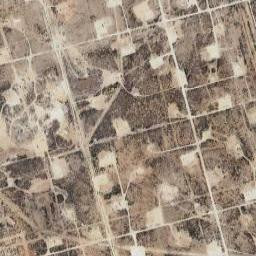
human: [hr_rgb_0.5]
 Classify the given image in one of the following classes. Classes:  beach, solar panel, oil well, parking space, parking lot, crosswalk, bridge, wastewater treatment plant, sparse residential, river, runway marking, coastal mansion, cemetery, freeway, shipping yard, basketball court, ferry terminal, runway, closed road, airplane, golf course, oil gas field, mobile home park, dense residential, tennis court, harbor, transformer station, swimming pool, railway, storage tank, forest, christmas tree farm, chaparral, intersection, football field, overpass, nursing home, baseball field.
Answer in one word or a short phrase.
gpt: oil gas field